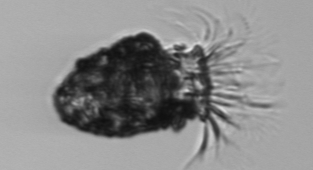
Label: Stenosemella_pacifica